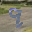
Label: 9